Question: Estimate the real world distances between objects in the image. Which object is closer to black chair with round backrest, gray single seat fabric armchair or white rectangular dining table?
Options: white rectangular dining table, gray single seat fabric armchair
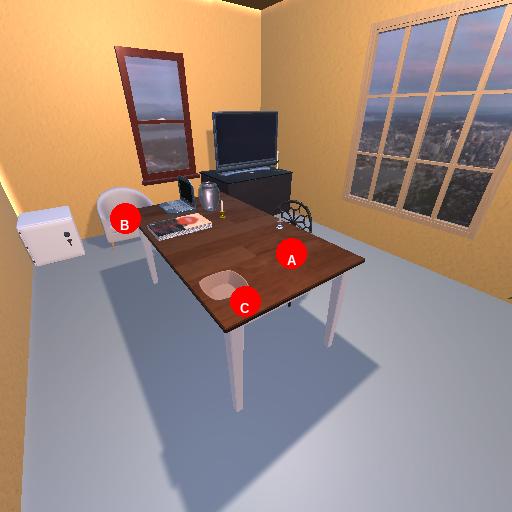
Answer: white rectangular dining table